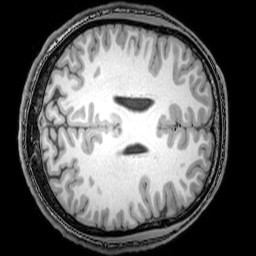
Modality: T1w
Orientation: axial
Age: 22
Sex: male
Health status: healthy
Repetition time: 0.081 s
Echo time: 0.037 s